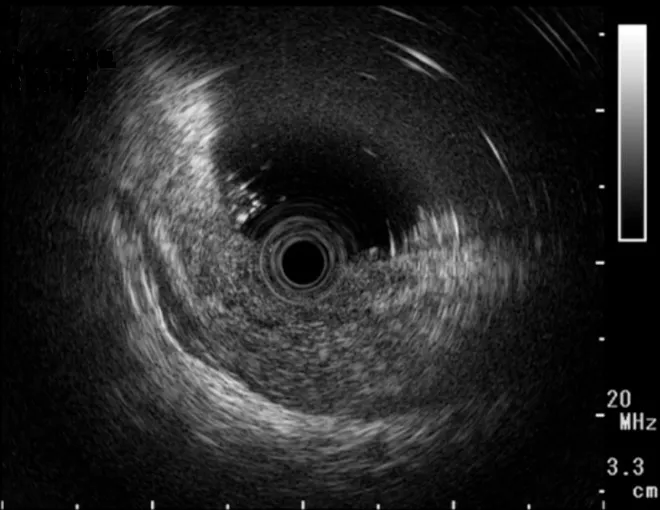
Endoscopic ultrasonography showed a low echoic tumor extending into the fourth layer of the gastric wall.
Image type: radiology (ultrasound)